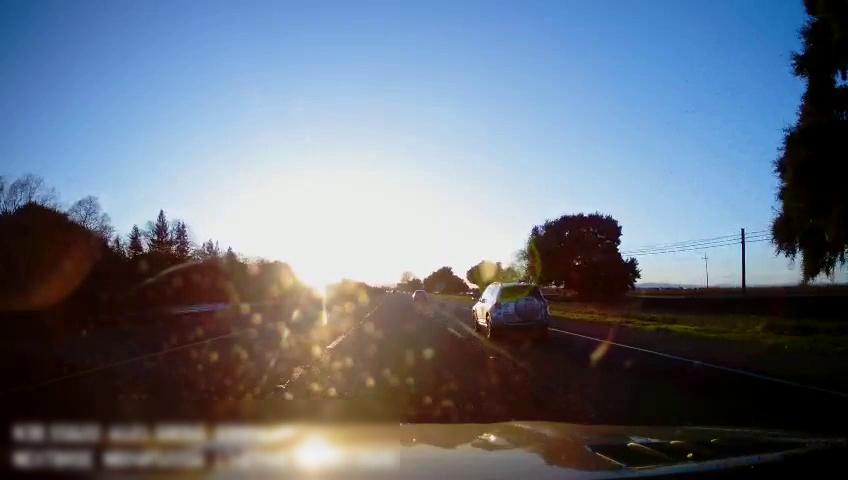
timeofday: Day
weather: Sunny
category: Drivable Space
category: Vehicles | Car
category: Vehicles | SUV
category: Lanes | Alternate Lane
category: Lanes | Current Lane
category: Lanes | Current Lane
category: Lanes | Alternate Lane